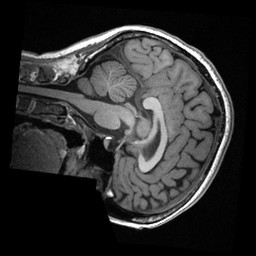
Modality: T1w
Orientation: sagittal
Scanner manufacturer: ge
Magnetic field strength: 3 T
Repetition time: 0.007648 s
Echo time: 0.002928 s